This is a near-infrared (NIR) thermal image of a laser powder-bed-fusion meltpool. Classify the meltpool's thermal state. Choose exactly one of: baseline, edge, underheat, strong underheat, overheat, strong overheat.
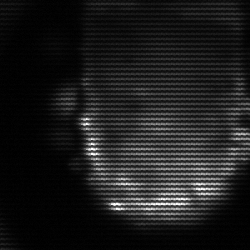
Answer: baseline